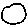
Label: moon